Question: @Ricardo Saporta has proposed <URL> an easy way to combine base graphics and ggplot graphics in a multiple plots figure.
I use this way to plot a base graphic at left and a ggplot graphic at right which actually contains two graphics (this is an artifical example, not a real one, but it has the same structure as my real example) :
'''
library(ggplot2)
library(gridExtra)
library(plotrix)
Mvalues <- matrix(rpois(9,1), ncol=3)
Mcolors <- matrix(rpois(9,5), ncol=3)
par(mfrow=c(1,2))
color2D.matplot(x=Mvalues, show.values=2, cellcolors=Mcolors,
xlab="x", ylab="y", axes=FALSE, vcex=0.4)
gg2 <- ggplot(diamonds, aes(clarity, fill=cut)) + geom_bar(position="dodge")
ta <- do.call(arrangeGrob, list(gg2,gg2))
vp.Left <- viewport(height=unit(1, "npc"), width=unit(0.5, "npc"),
just="left", y=0.5, x=0.5)
print(ta, vp=vp.Left)
'''

Very nice. But now I want the base graphic to have a larger width than the ggplot graphics. How to do ? I have unsuccessfully tried to do so with the 'layout()' function.
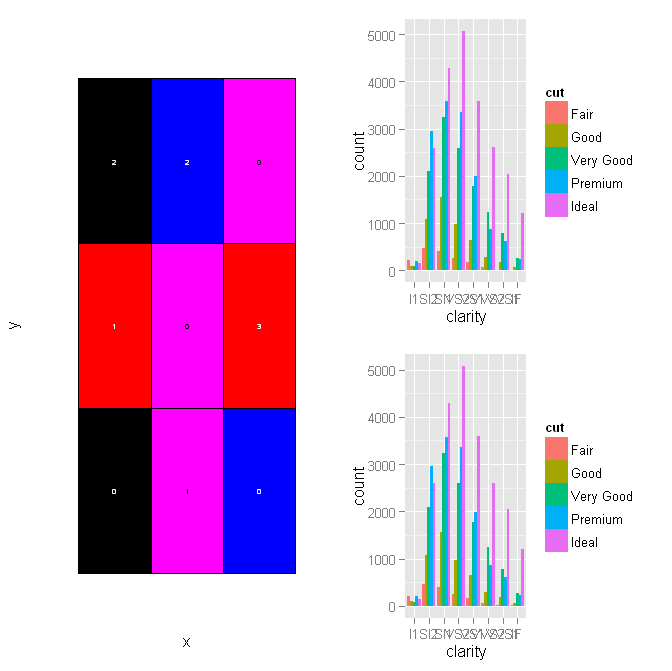
Answer: Here you go:
Use layout with different widths. Notice how I define the first column to be double the width of column 2:
'''
layout(matrix(c(1, 2, 1, 3), ncol=2, byrow=TRUE), widths=c(2, 1))
'''
Set up the graphics
'''
layout(matrix(c(1, 2, 1, 3), ncol=2, byrow=TRUE), widths=c(2, 1))
color2D.matplot(x=Mvalues, show.values=2, cellcolors=Mcolors,
xlab="x", ylab="y", axes=FALSE, vcex=0.4)
gg2 <- ggplot(diamonds, aes(clarity, fill=cut)) + geom_bar(position="dodge")
ta <- do.call(arrangeGrob, list(gg2,gg2))
'''
Now define the viewport. Your code was almost there. I simply modified it to be right justified, and changed the width to be 33%:
'''
vp <- viewport(height=unit(1, "npc"), width=unit(0.33, "npc"),
just="right", x=1, y=0.5)
'''
Finally, print the remaining graphic:
'''
print(ta, vp=vp)
'''